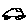
Label: car